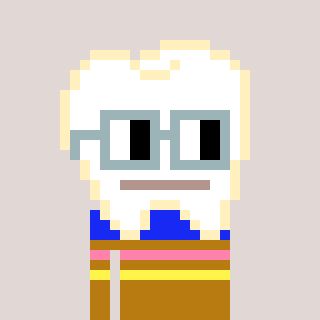
a pixel art character with square dark gray glasses, a tooth-shaped head and a gold-colored body on a warm background